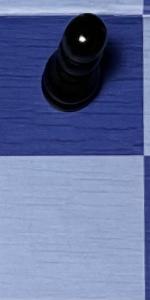
Label: Empty